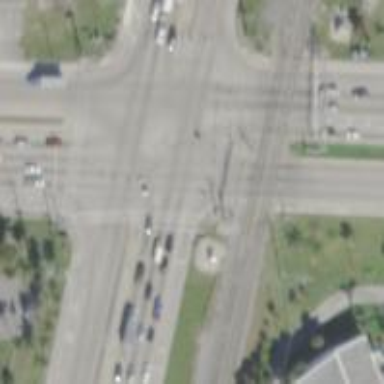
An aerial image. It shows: Railway crossing.